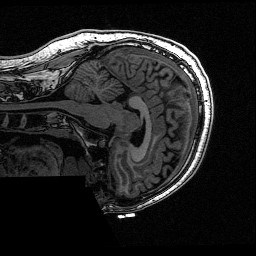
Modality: T1w
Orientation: sagittal
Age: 24
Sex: male
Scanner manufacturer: siemens
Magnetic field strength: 3 T
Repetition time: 2.53 s
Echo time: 0.00126 s